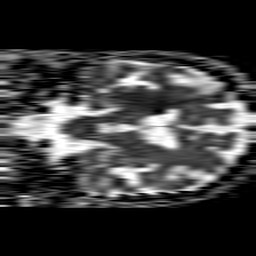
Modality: ADC
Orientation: coronal
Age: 73
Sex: male
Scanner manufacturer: philips
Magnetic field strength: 1.5 T
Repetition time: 4.6 s
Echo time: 0.08631 s